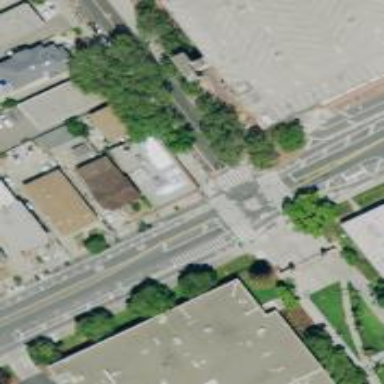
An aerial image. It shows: Solid stop line on the road.